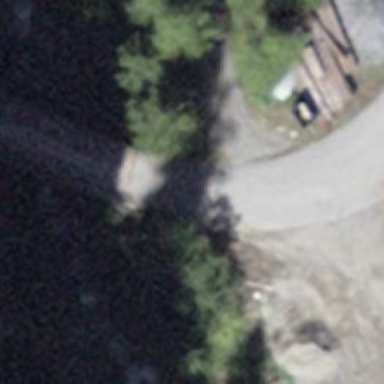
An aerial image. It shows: Track road passing over bridge with grade 3 tracktype.